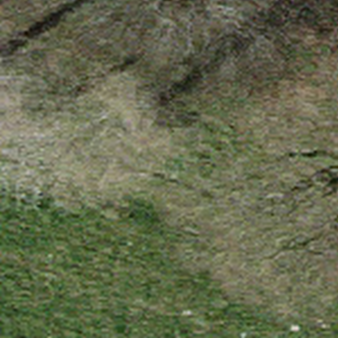
Label: other